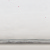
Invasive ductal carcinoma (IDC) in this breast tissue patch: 0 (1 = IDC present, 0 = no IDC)